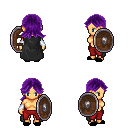
a pixel art fantasy rpg character, female body template, human, tanned skin, black cape, red pants, purple loose hair, white cloth bracers, black slippers, shield, four views (front, back, left, right), 2x2 character sprite sheet, small pixel art, hard edges, no anti-aliasing